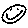
Label: smiley face